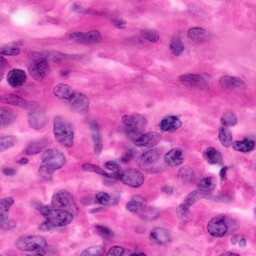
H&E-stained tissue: Pancreatic